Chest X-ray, PA view. Patient: 44 years old, sex M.
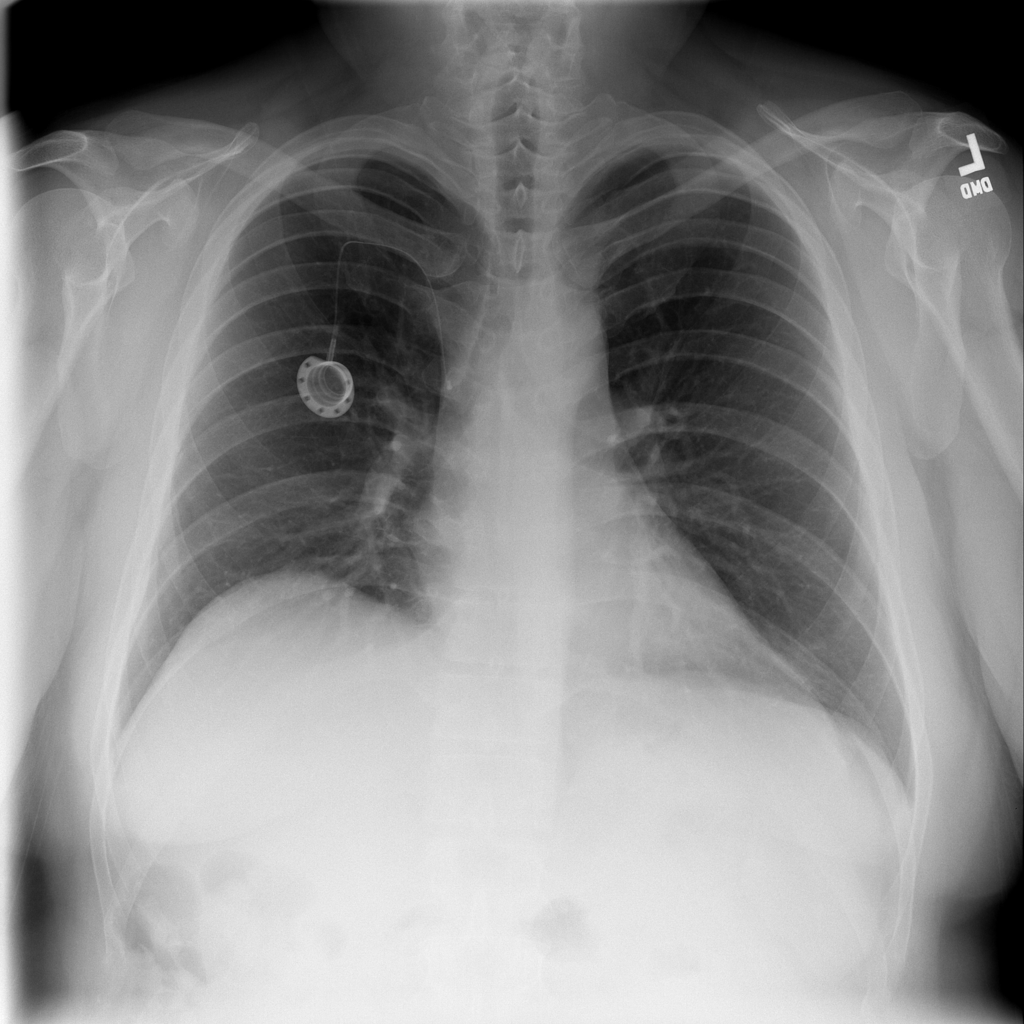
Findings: No Finding